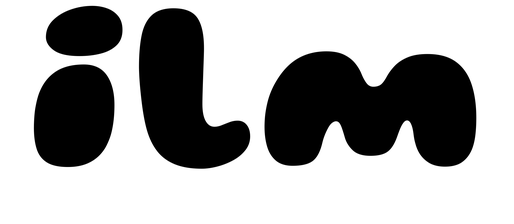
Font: Gluten_Black